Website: apple-inc
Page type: customer-info-address
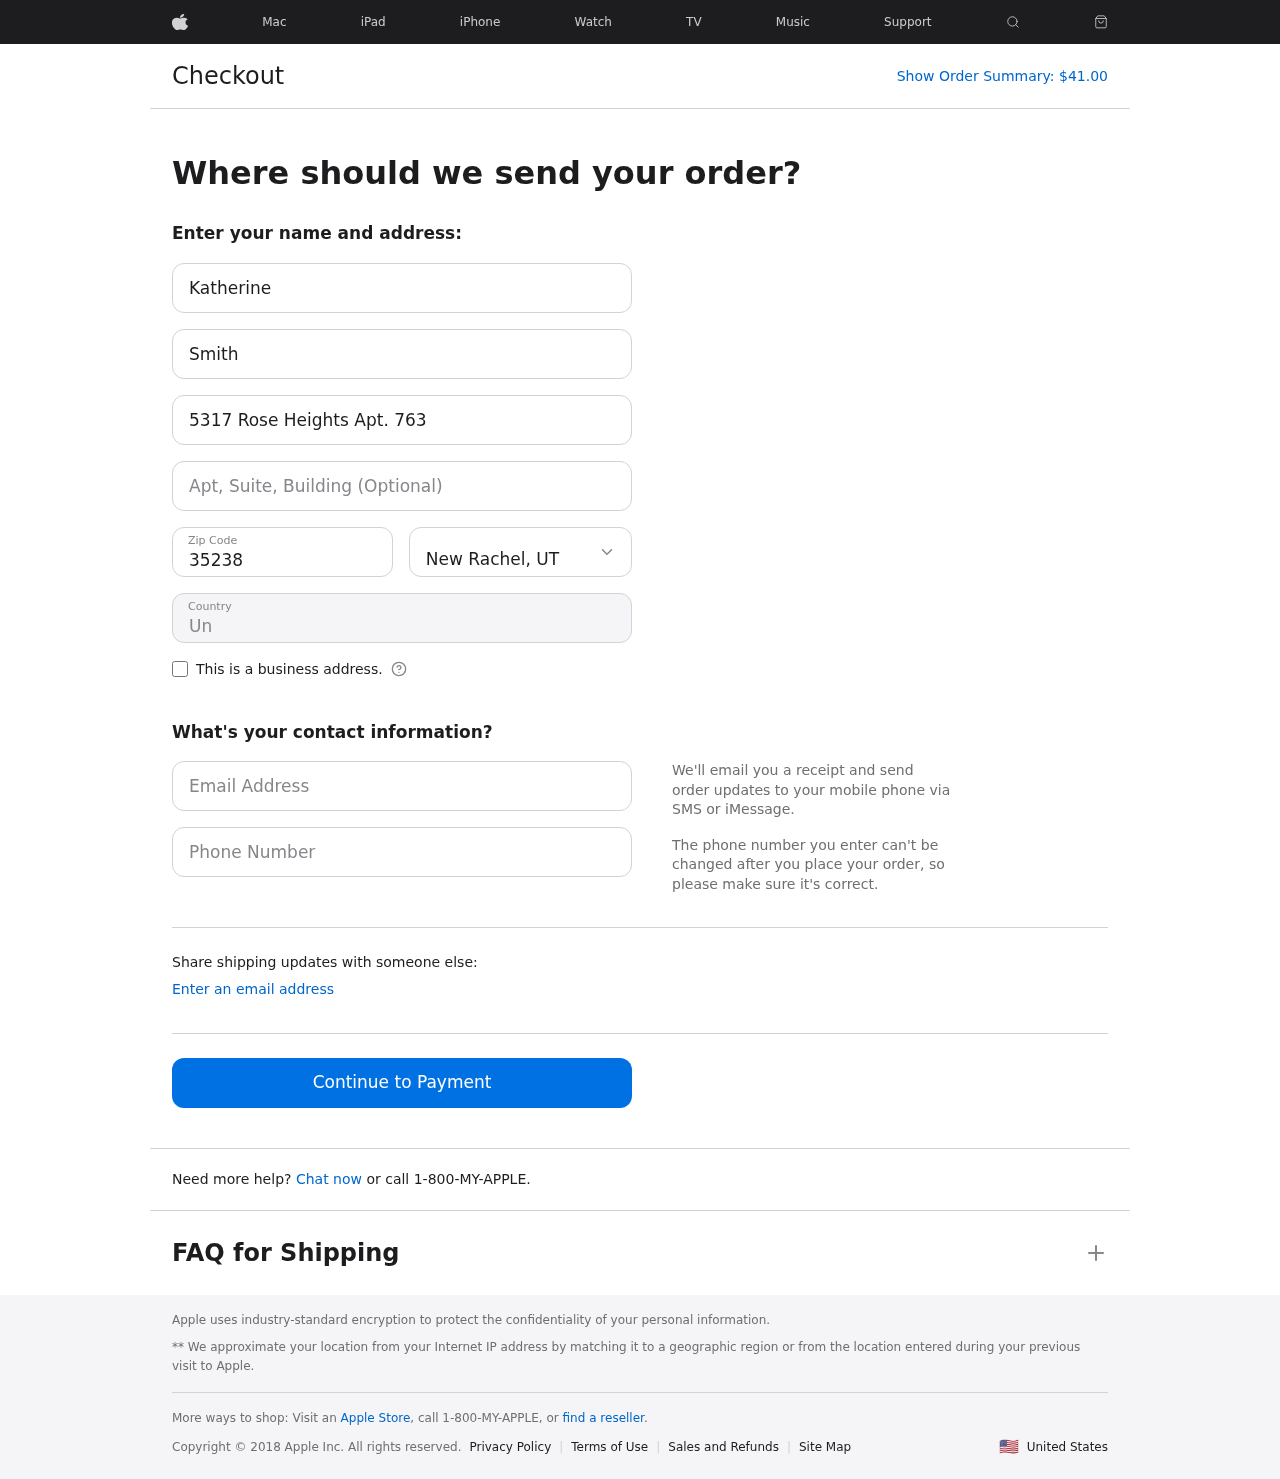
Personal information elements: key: PII_CITY_STATE
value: New Rachel, UT
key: PII_COUNTRY
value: United States
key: PII_EMAIL
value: katherinesmith@yahoo.com
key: PII_FIRSTNAME
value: Katherine
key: PII_LASTNAME
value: Smith
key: PII_PHONE
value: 2166758257
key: PII_POSTCODE
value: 35238
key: PII_STREET
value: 5317 Rose Heights Apt. 763
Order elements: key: ORDER_TOTAL
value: $41.00